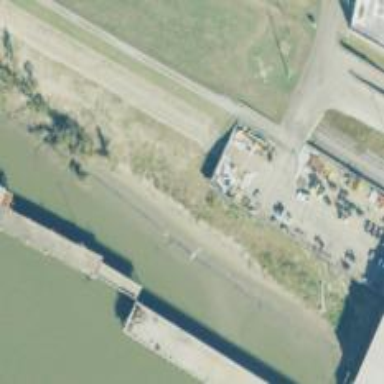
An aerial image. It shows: Concrete pier in industrial area. It is part of port.